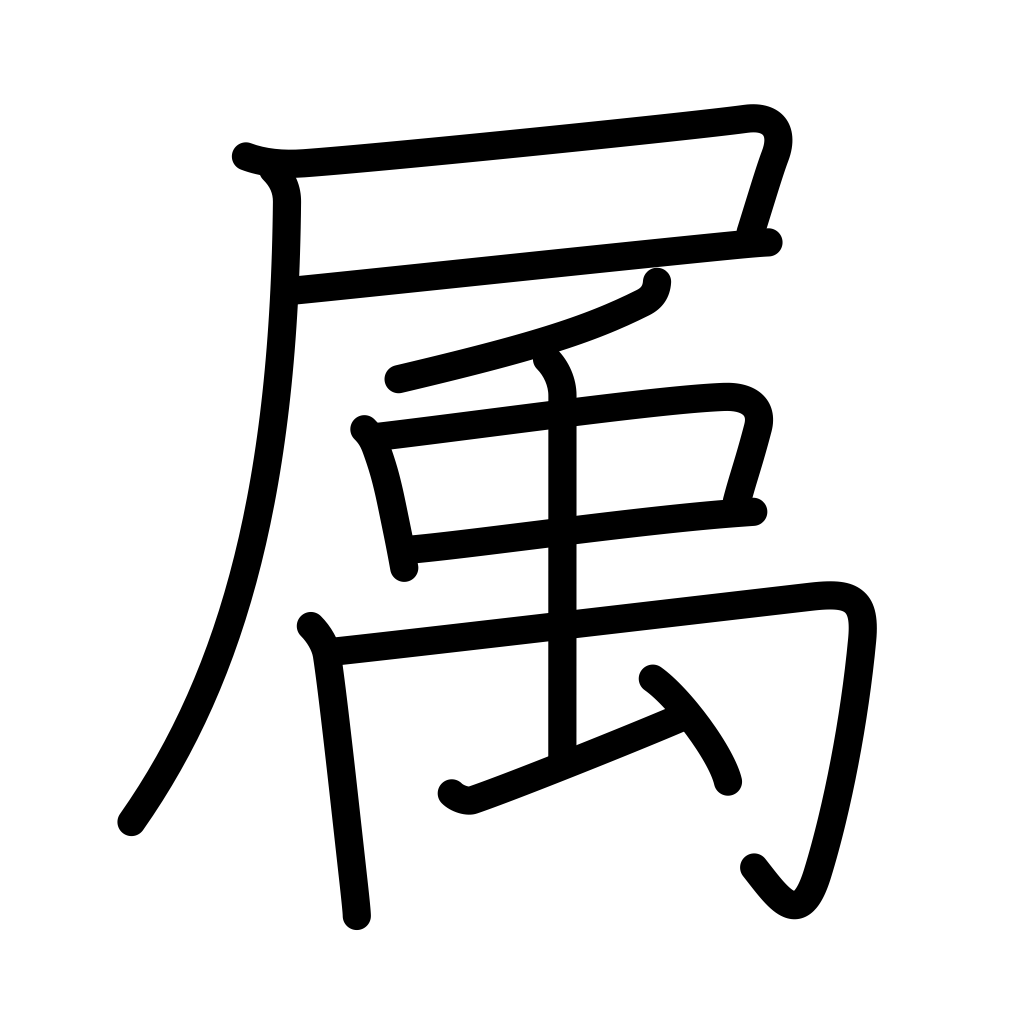
Meaning: belong, genus, subordinate official, affiliated